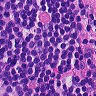
Metastatic tissue present: no